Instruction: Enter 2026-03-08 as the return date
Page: home
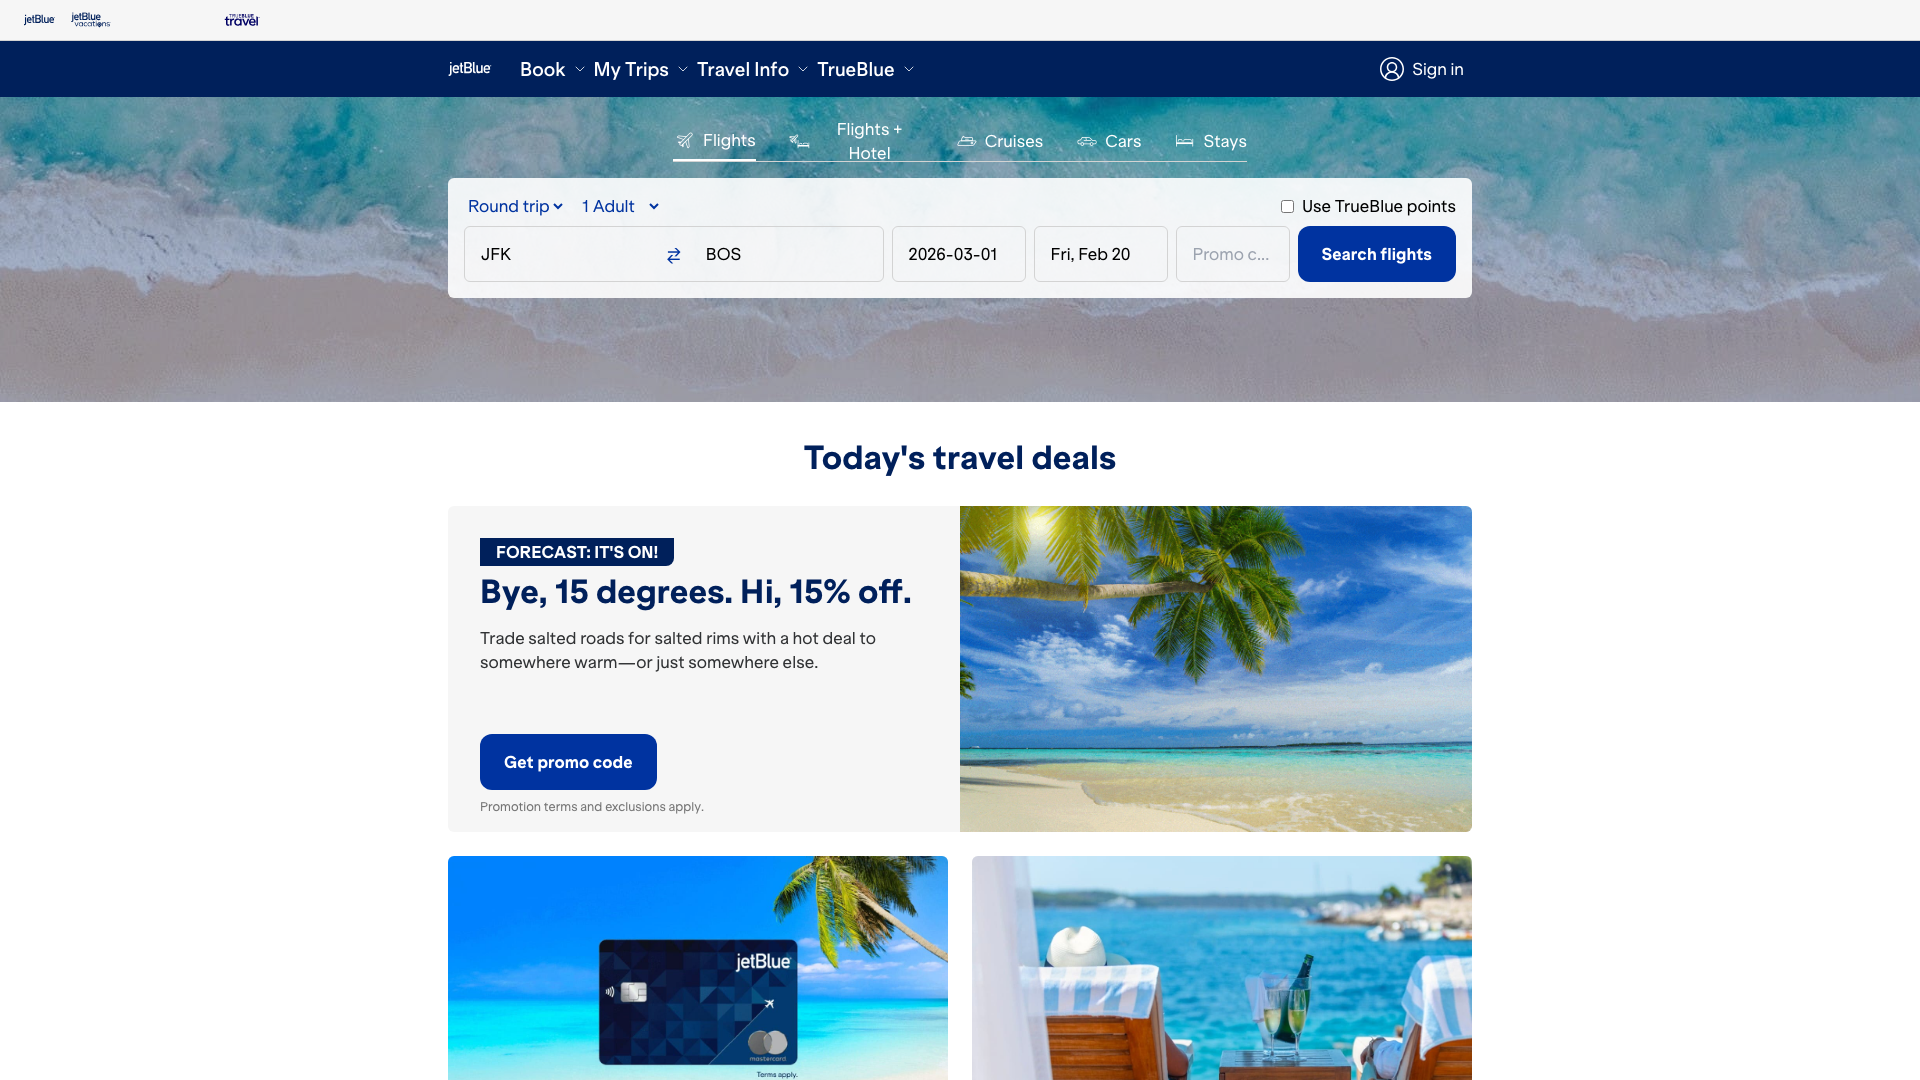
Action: type